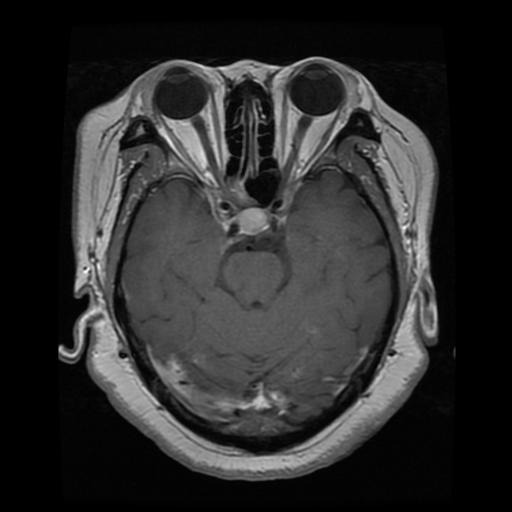
Label: pituitary